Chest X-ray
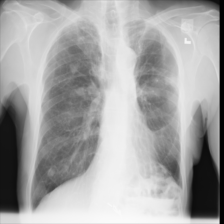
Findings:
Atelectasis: negative
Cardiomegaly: negative
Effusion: negative
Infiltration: negative
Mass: negative
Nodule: negative
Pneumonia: negative
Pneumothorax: negative
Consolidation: negative
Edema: negative
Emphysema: positive
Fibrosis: negative
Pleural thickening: negative
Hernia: negative